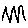
Label: zigzag